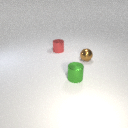
small red metal cylinder to the left of small green metal cylinder